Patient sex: F
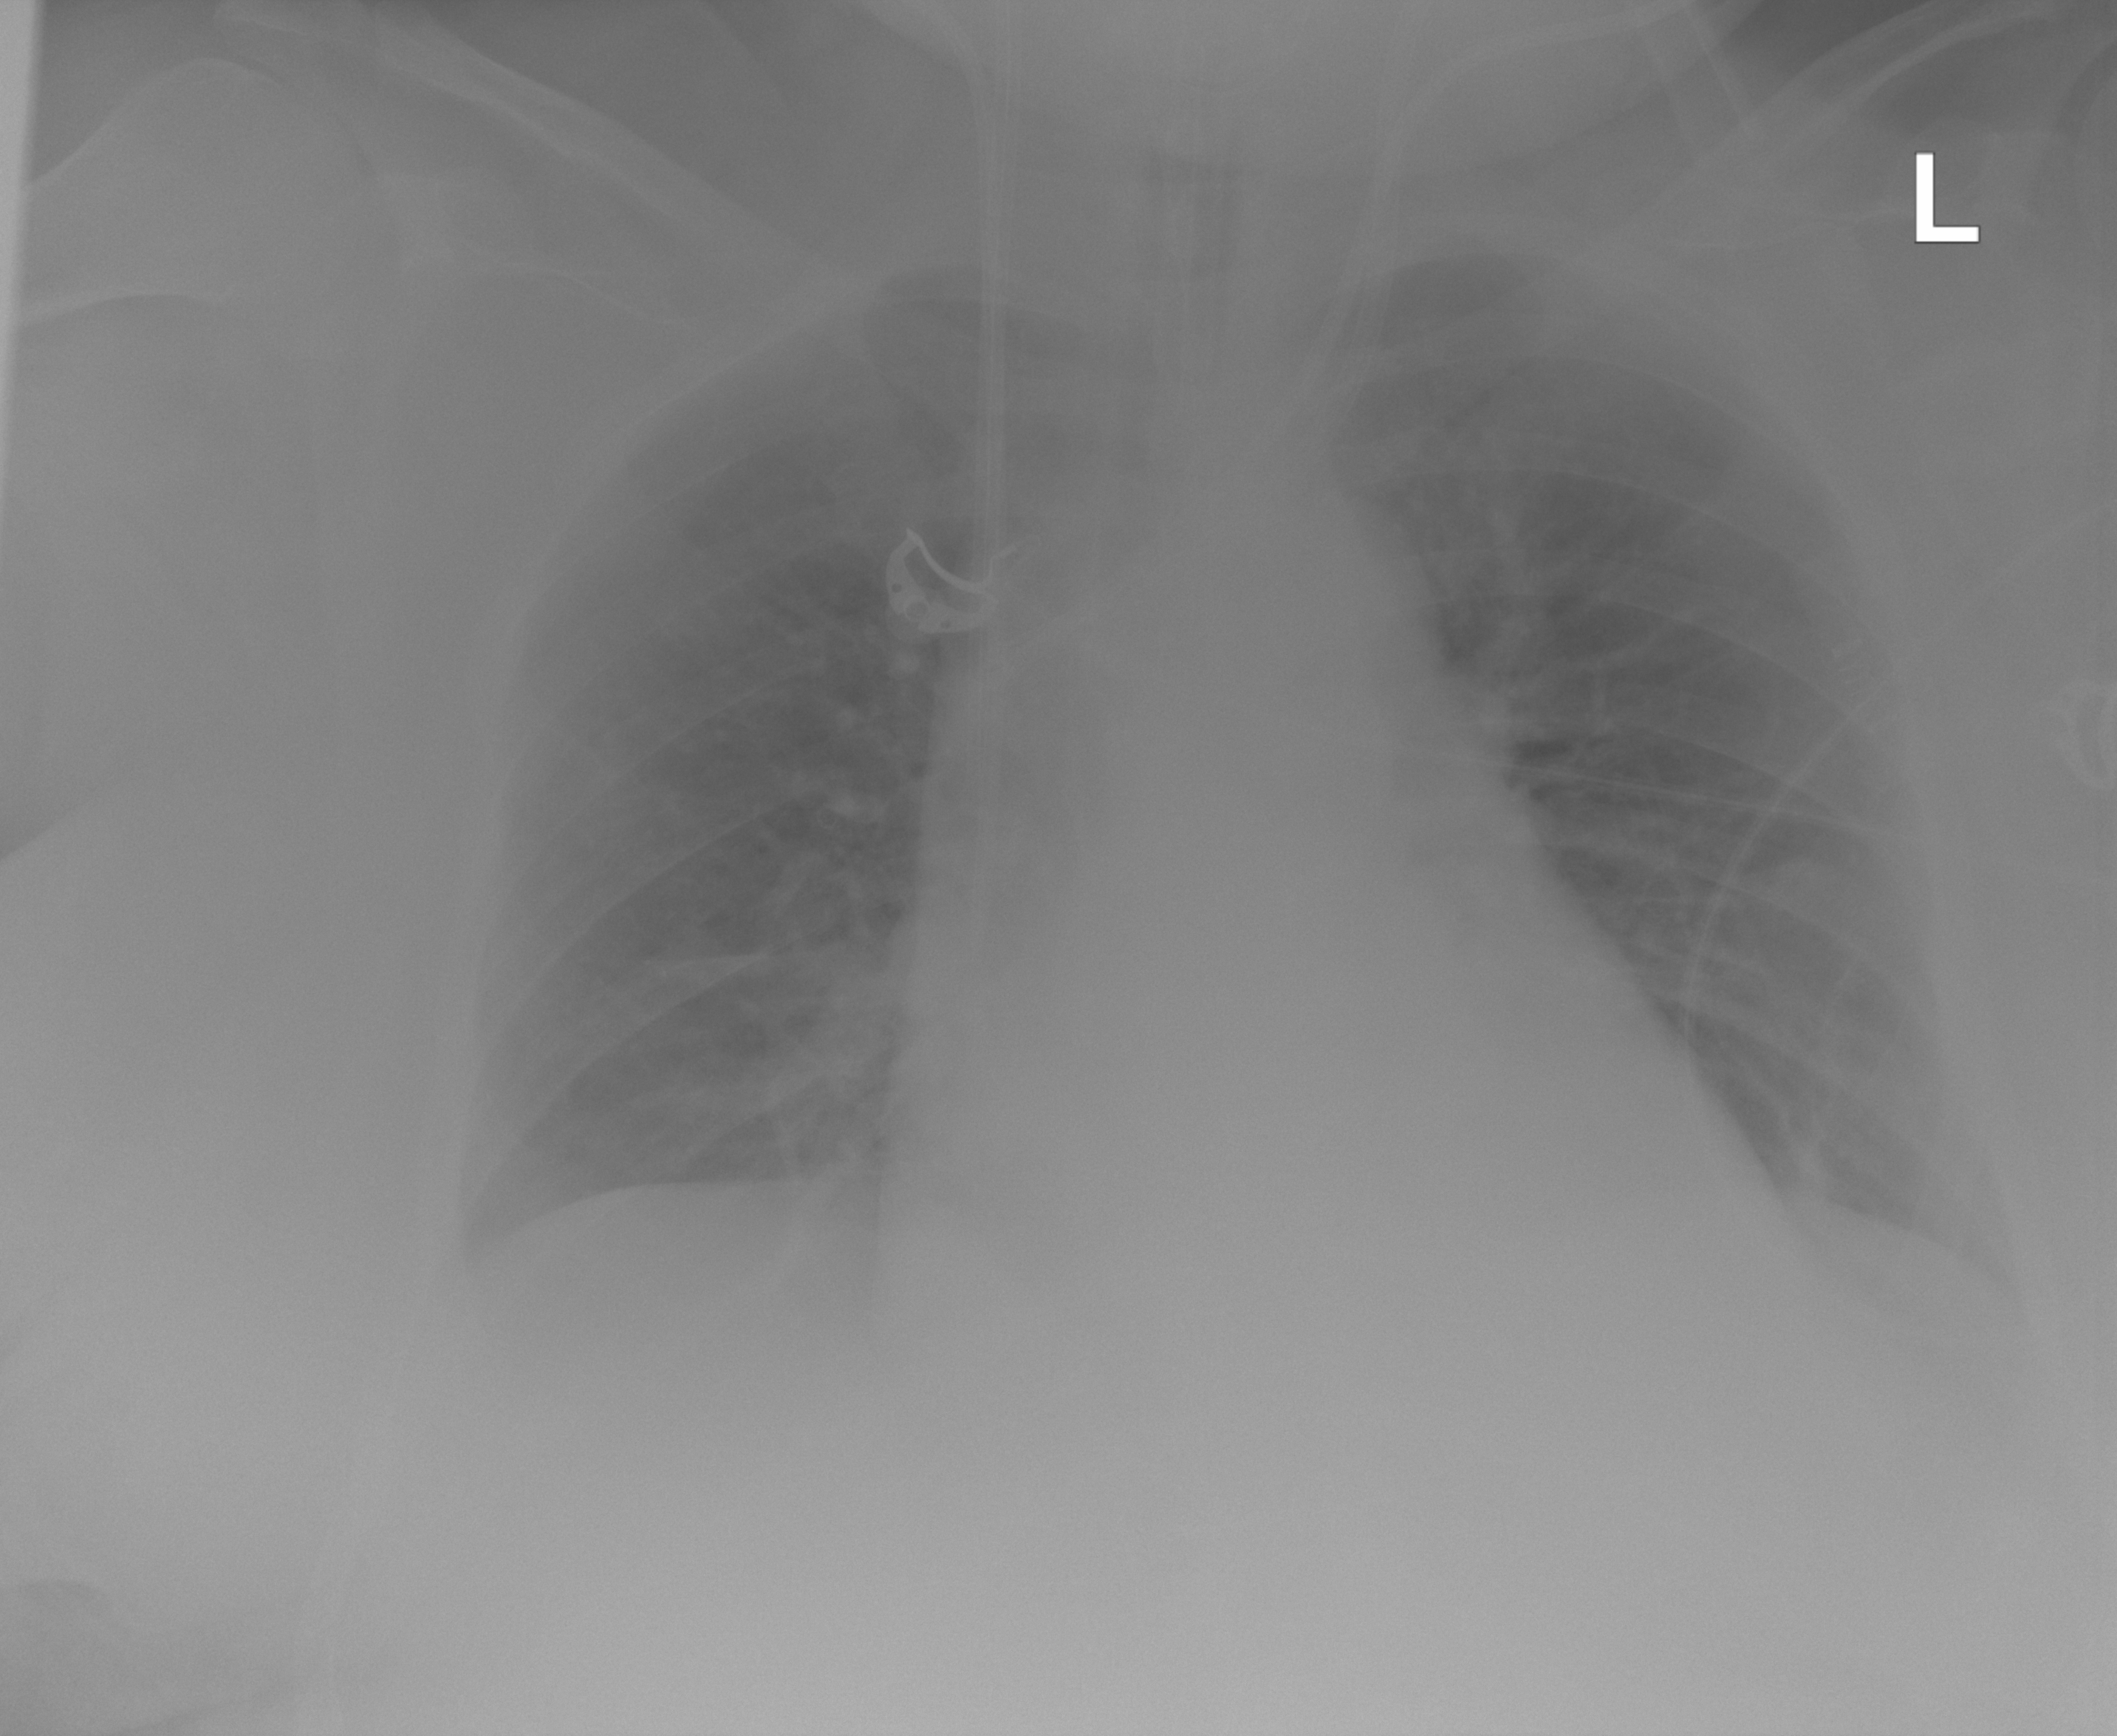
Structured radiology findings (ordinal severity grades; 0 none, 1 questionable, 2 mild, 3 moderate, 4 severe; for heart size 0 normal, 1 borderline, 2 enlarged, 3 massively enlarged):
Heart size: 0
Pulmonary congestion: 0
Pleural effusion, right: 0
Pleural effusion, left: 2
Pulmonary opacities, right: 0
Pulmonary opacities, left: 0
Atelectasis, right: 0
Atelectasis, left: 0